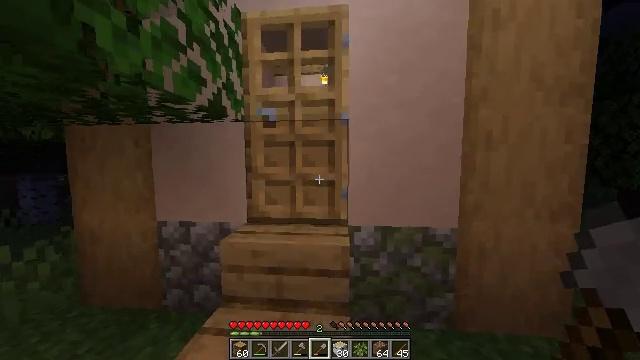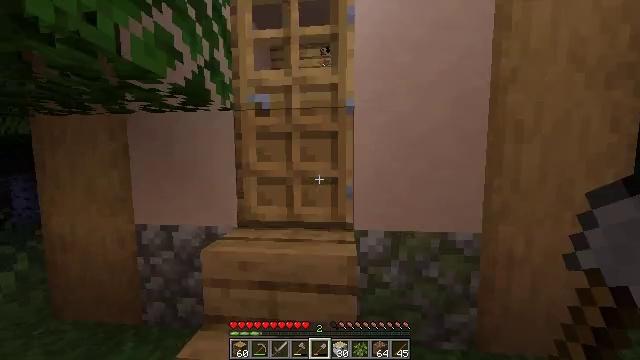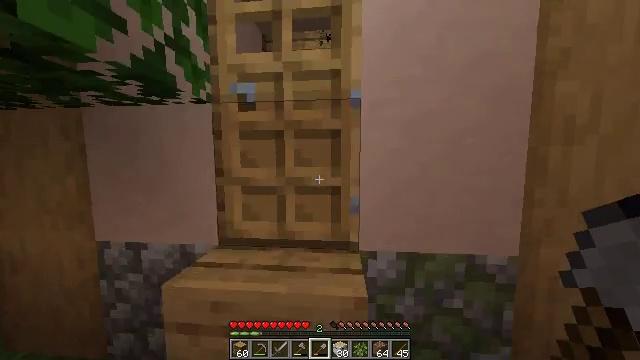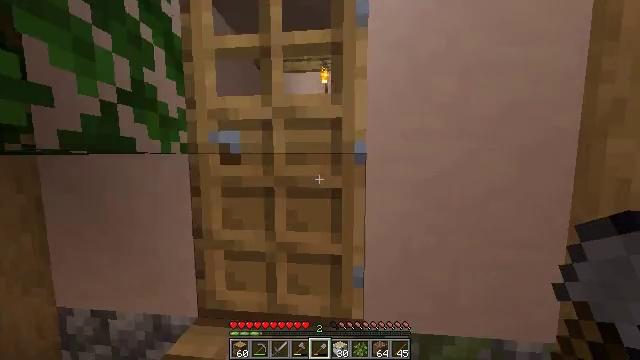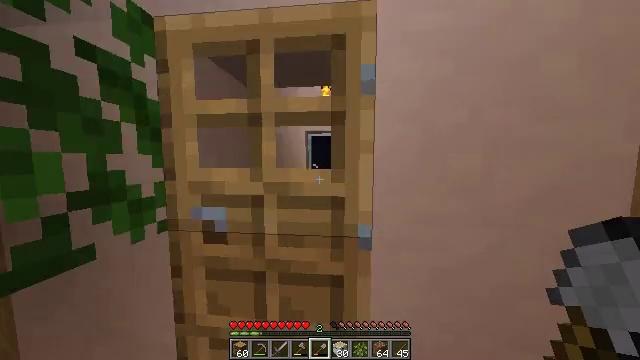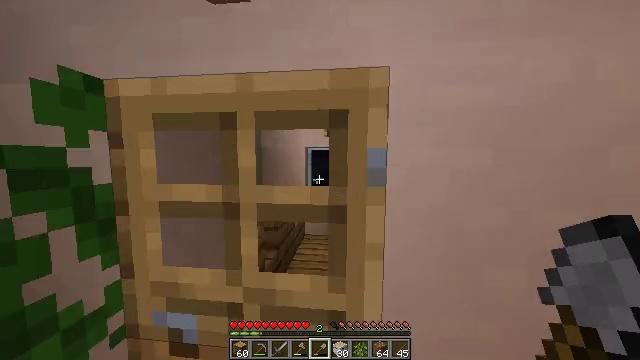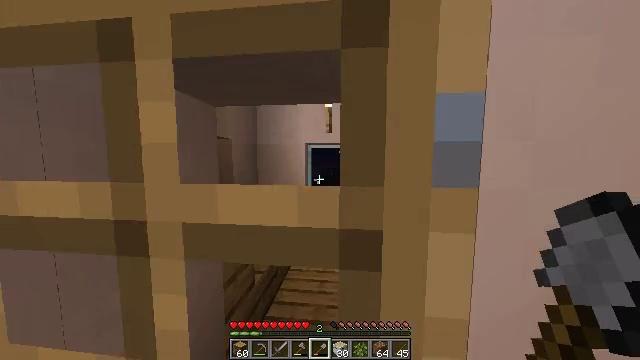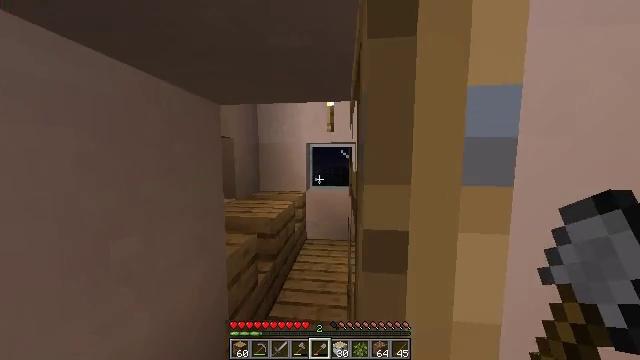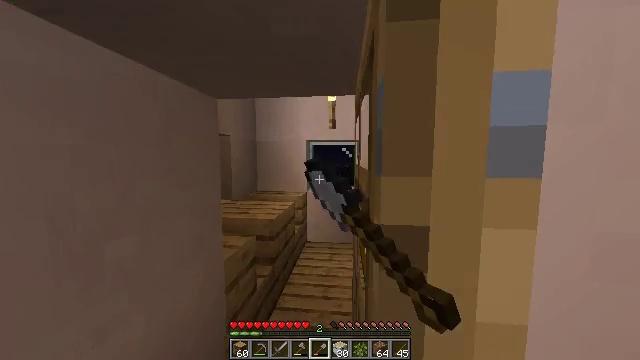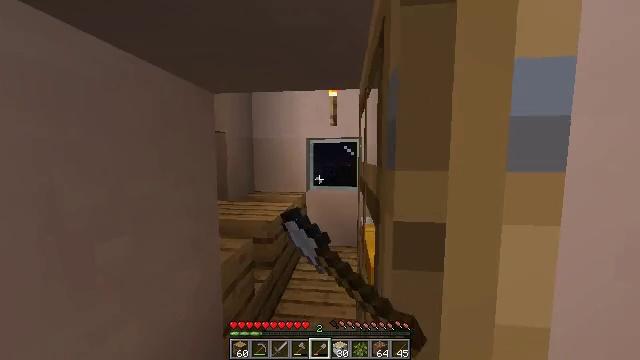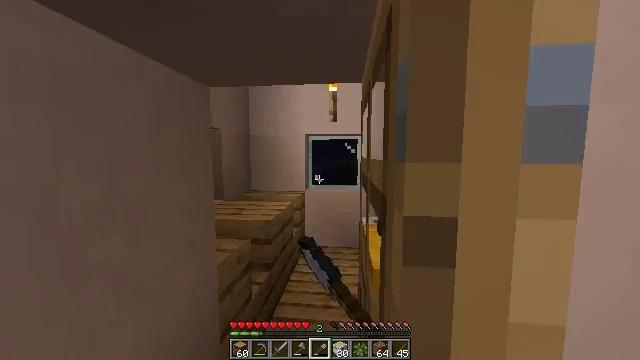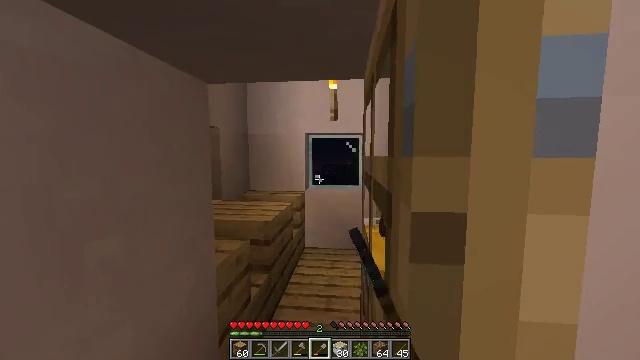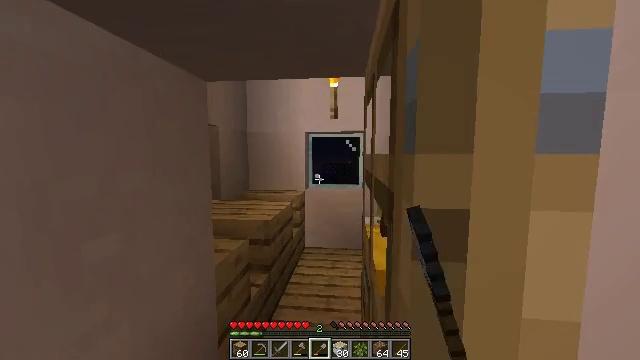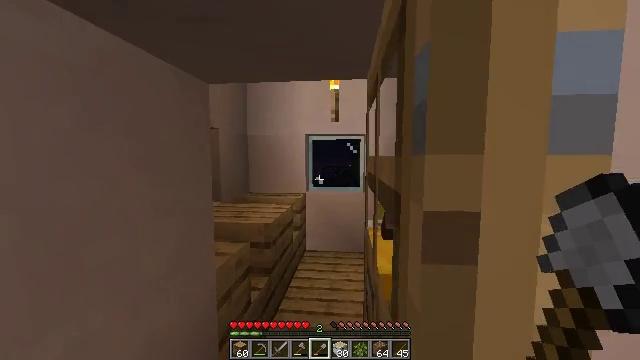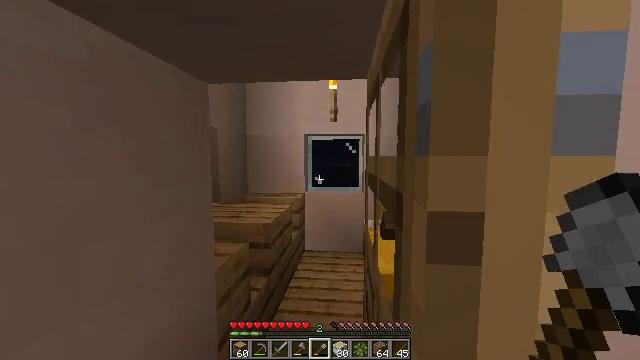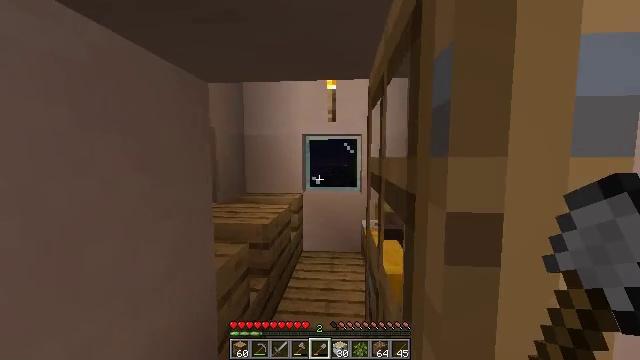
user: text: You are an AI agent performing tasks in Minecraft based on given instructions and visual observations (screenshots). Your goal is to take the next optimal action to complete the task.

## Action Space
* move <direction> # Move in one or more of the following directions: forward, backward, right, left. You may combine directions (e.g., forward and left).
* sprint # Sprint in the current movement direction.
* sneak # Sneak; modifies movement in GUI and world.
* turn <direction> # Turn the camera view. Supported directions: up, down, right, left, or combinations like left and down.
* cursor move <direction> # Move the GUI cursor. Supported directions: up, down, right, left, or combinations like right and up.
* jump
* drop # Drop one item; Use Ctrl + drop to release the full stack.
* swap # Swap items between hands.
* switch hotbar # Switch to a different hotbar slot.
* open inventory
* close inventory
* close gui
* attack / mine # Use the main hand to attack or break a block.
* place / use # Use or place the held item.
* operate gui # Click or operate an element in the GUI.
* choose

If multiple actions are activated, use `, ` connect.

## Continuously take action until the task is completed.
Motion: motion action
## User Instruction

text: Gather the yellow bed by attacking it.
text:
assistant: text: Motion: move forward, sprint
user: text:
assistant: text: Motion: move forward, sprint
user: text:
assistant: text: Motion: move forward, sprint
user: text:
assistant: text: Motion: move forward, sprint
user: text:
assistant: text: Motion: move forward, sprint
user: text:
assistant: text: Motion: move forward, sprint
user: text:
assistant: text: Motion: move forward, sprint, use / place
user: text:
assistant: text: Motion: use / place
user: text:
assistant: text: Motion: use / place
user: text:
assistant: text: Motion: use / place
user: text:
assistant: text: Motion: no_op
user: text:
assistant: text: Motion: no_op
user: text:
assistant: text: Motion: move forward
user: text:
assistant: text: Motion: move forward, sprint
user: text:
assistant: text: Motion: move forward, sprint
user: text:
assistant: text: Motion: move forward, sprint, turn right
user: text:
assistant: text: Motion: move forward, sprint
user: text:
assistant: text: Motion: move forward, sprint
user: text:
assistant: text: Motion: move forward, sprint
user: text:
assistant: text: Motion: move forward, sprint
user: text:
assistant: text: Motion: move forward, sprint
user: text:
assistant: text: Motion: move forward, sprint, turn left
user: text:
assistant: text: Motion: move forward, sprint, turn left
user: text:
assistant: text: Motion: move forward, sprint, turn left
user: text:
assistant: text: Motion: move forward, sprint
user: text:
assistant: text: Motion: move forward, sprint, turn left and up
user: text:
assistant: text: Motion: move forward, sprint, turn left and up
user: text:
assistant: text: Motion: move forward, sprint
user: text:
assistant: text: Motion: move forward, sprint
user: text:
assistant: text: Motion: move forward, sprint, turn right